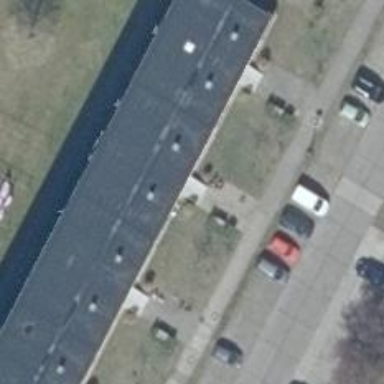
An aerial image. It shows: Flat-roofed apartment building.